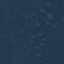
Land use / land cover class: Forest